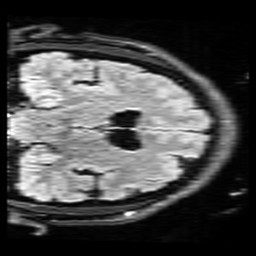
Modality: FLAIR
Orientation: coronal
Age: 36
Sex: male
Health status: healthy
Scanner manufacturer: siemens
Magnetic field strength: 3 T
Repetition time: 9 s
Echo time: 0.088 s